Milling tool wear sample.
Tool blade image: 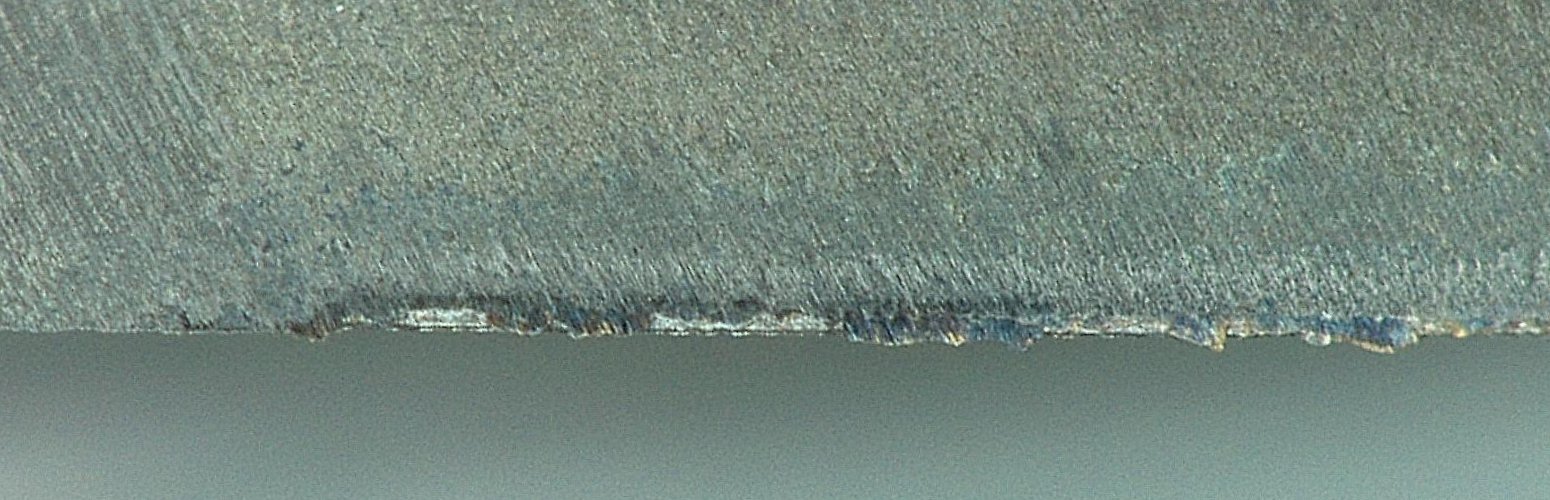
Chip image: 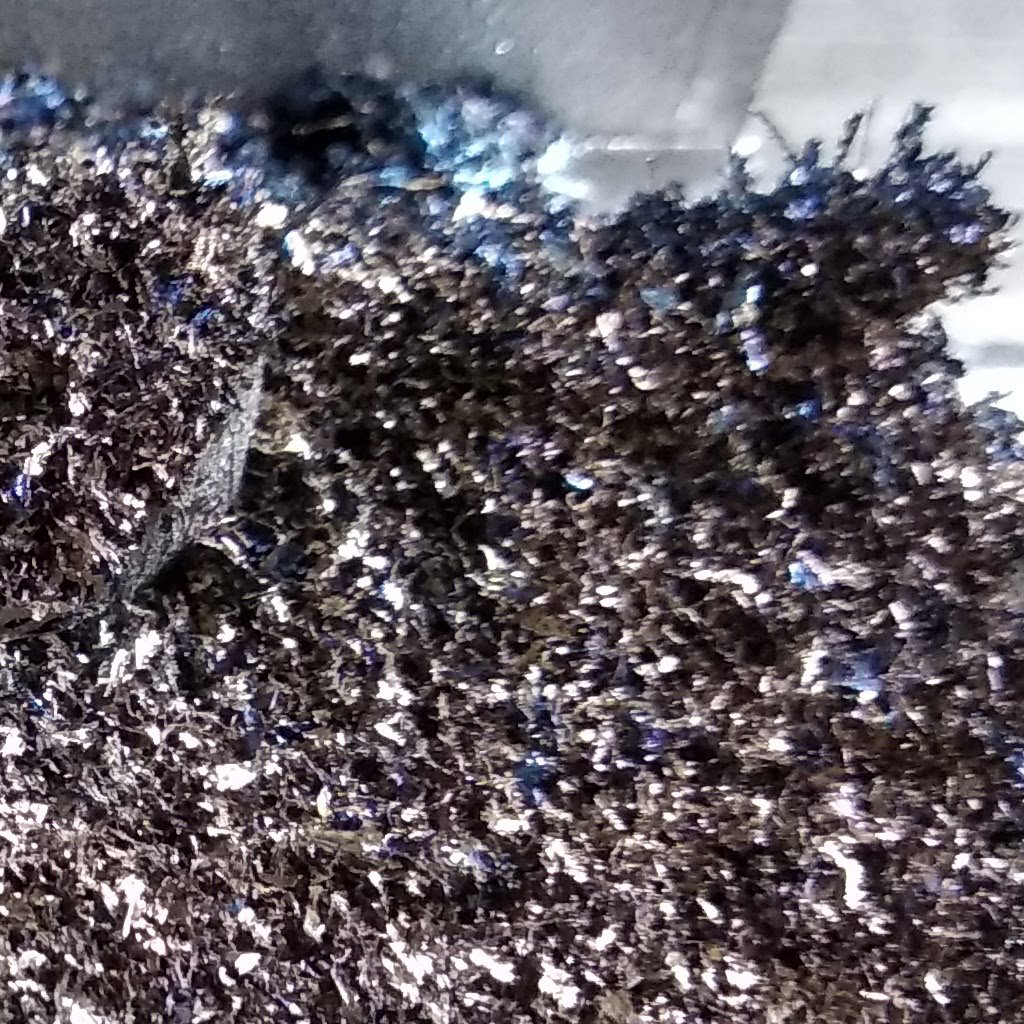
Workpiece image: 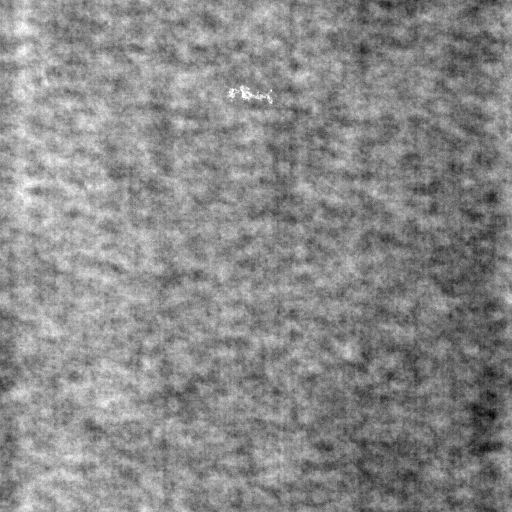
Tool wear state: used
Gaps: 17.29
Flank wear: 92.6
Overhang: 15.55
Force-signal Mel-spectrograms (X, Y, Z axes): 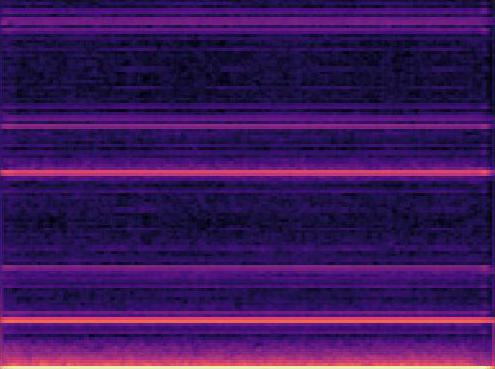 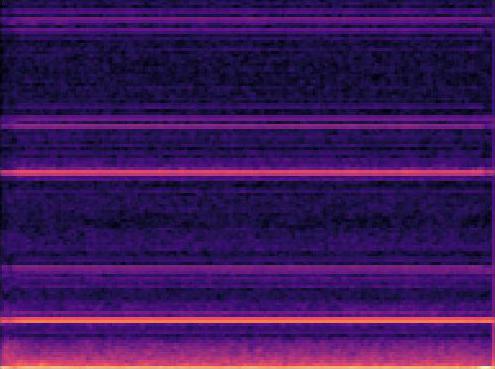 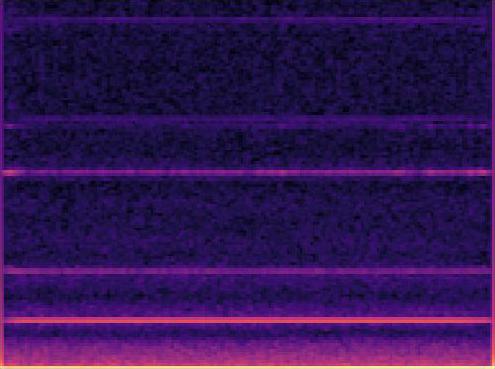
Force-signal scalograms (X, Y, Z axes): 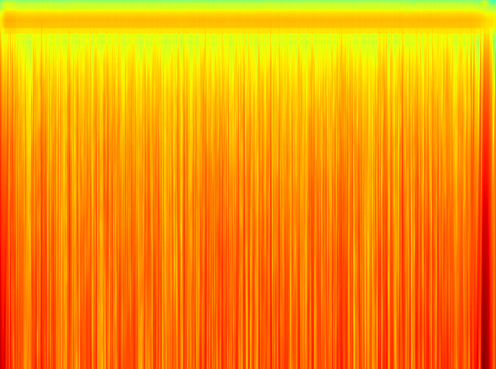 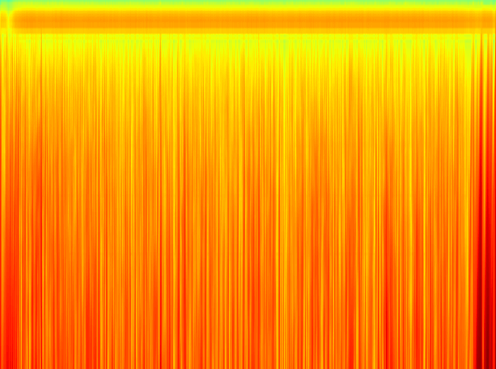 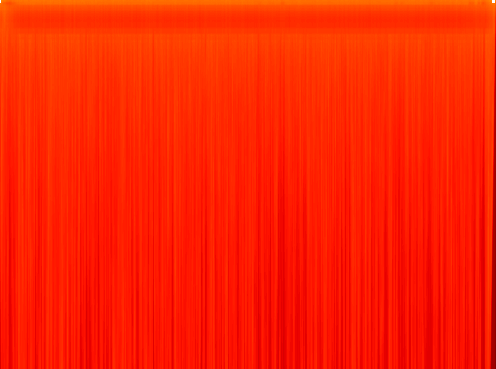
Force phase: steady_state_stabilization_wear